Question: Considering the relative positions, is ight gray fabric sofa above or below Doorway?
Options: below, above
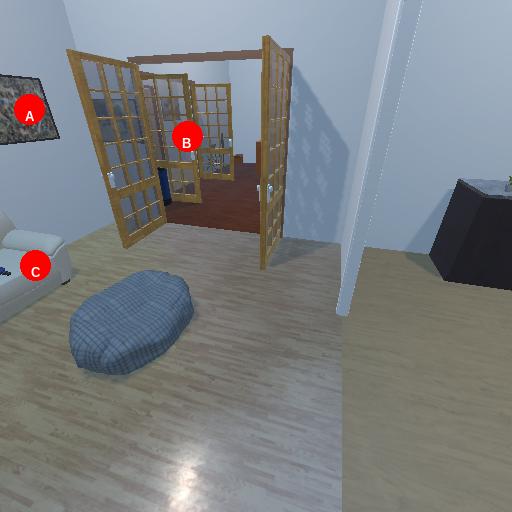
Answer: below